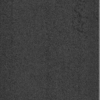
Label: dusty